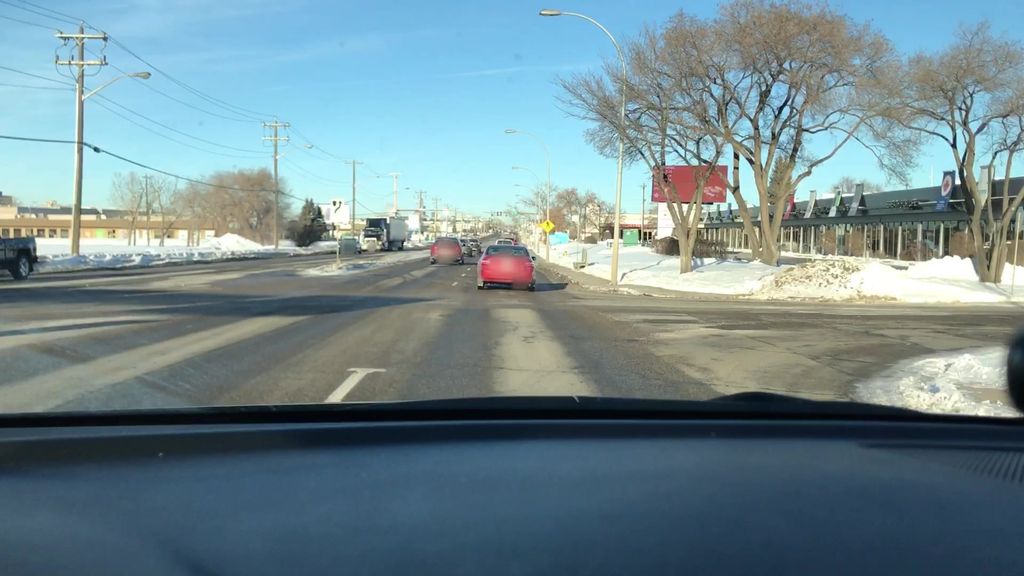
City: edmonton